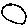
Label: moon